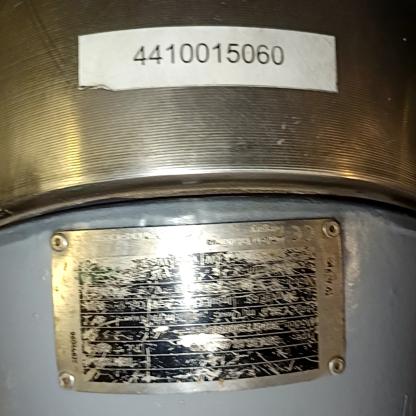
Klasa: tabliczka-znamionowa